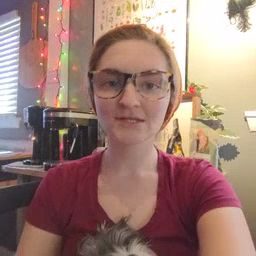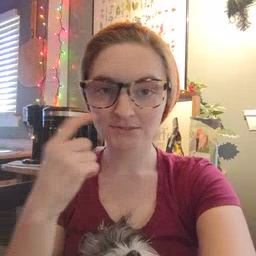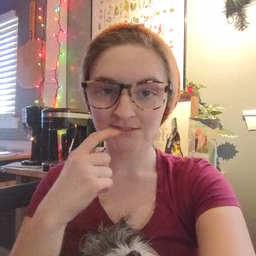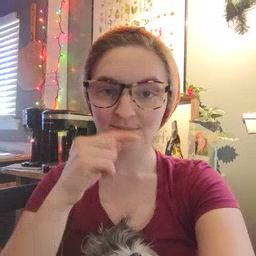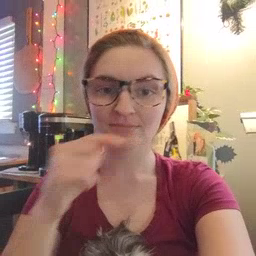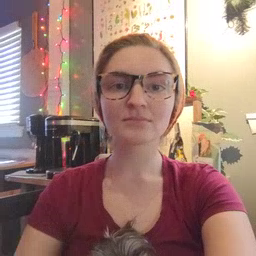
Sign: toothbrush